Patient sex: F
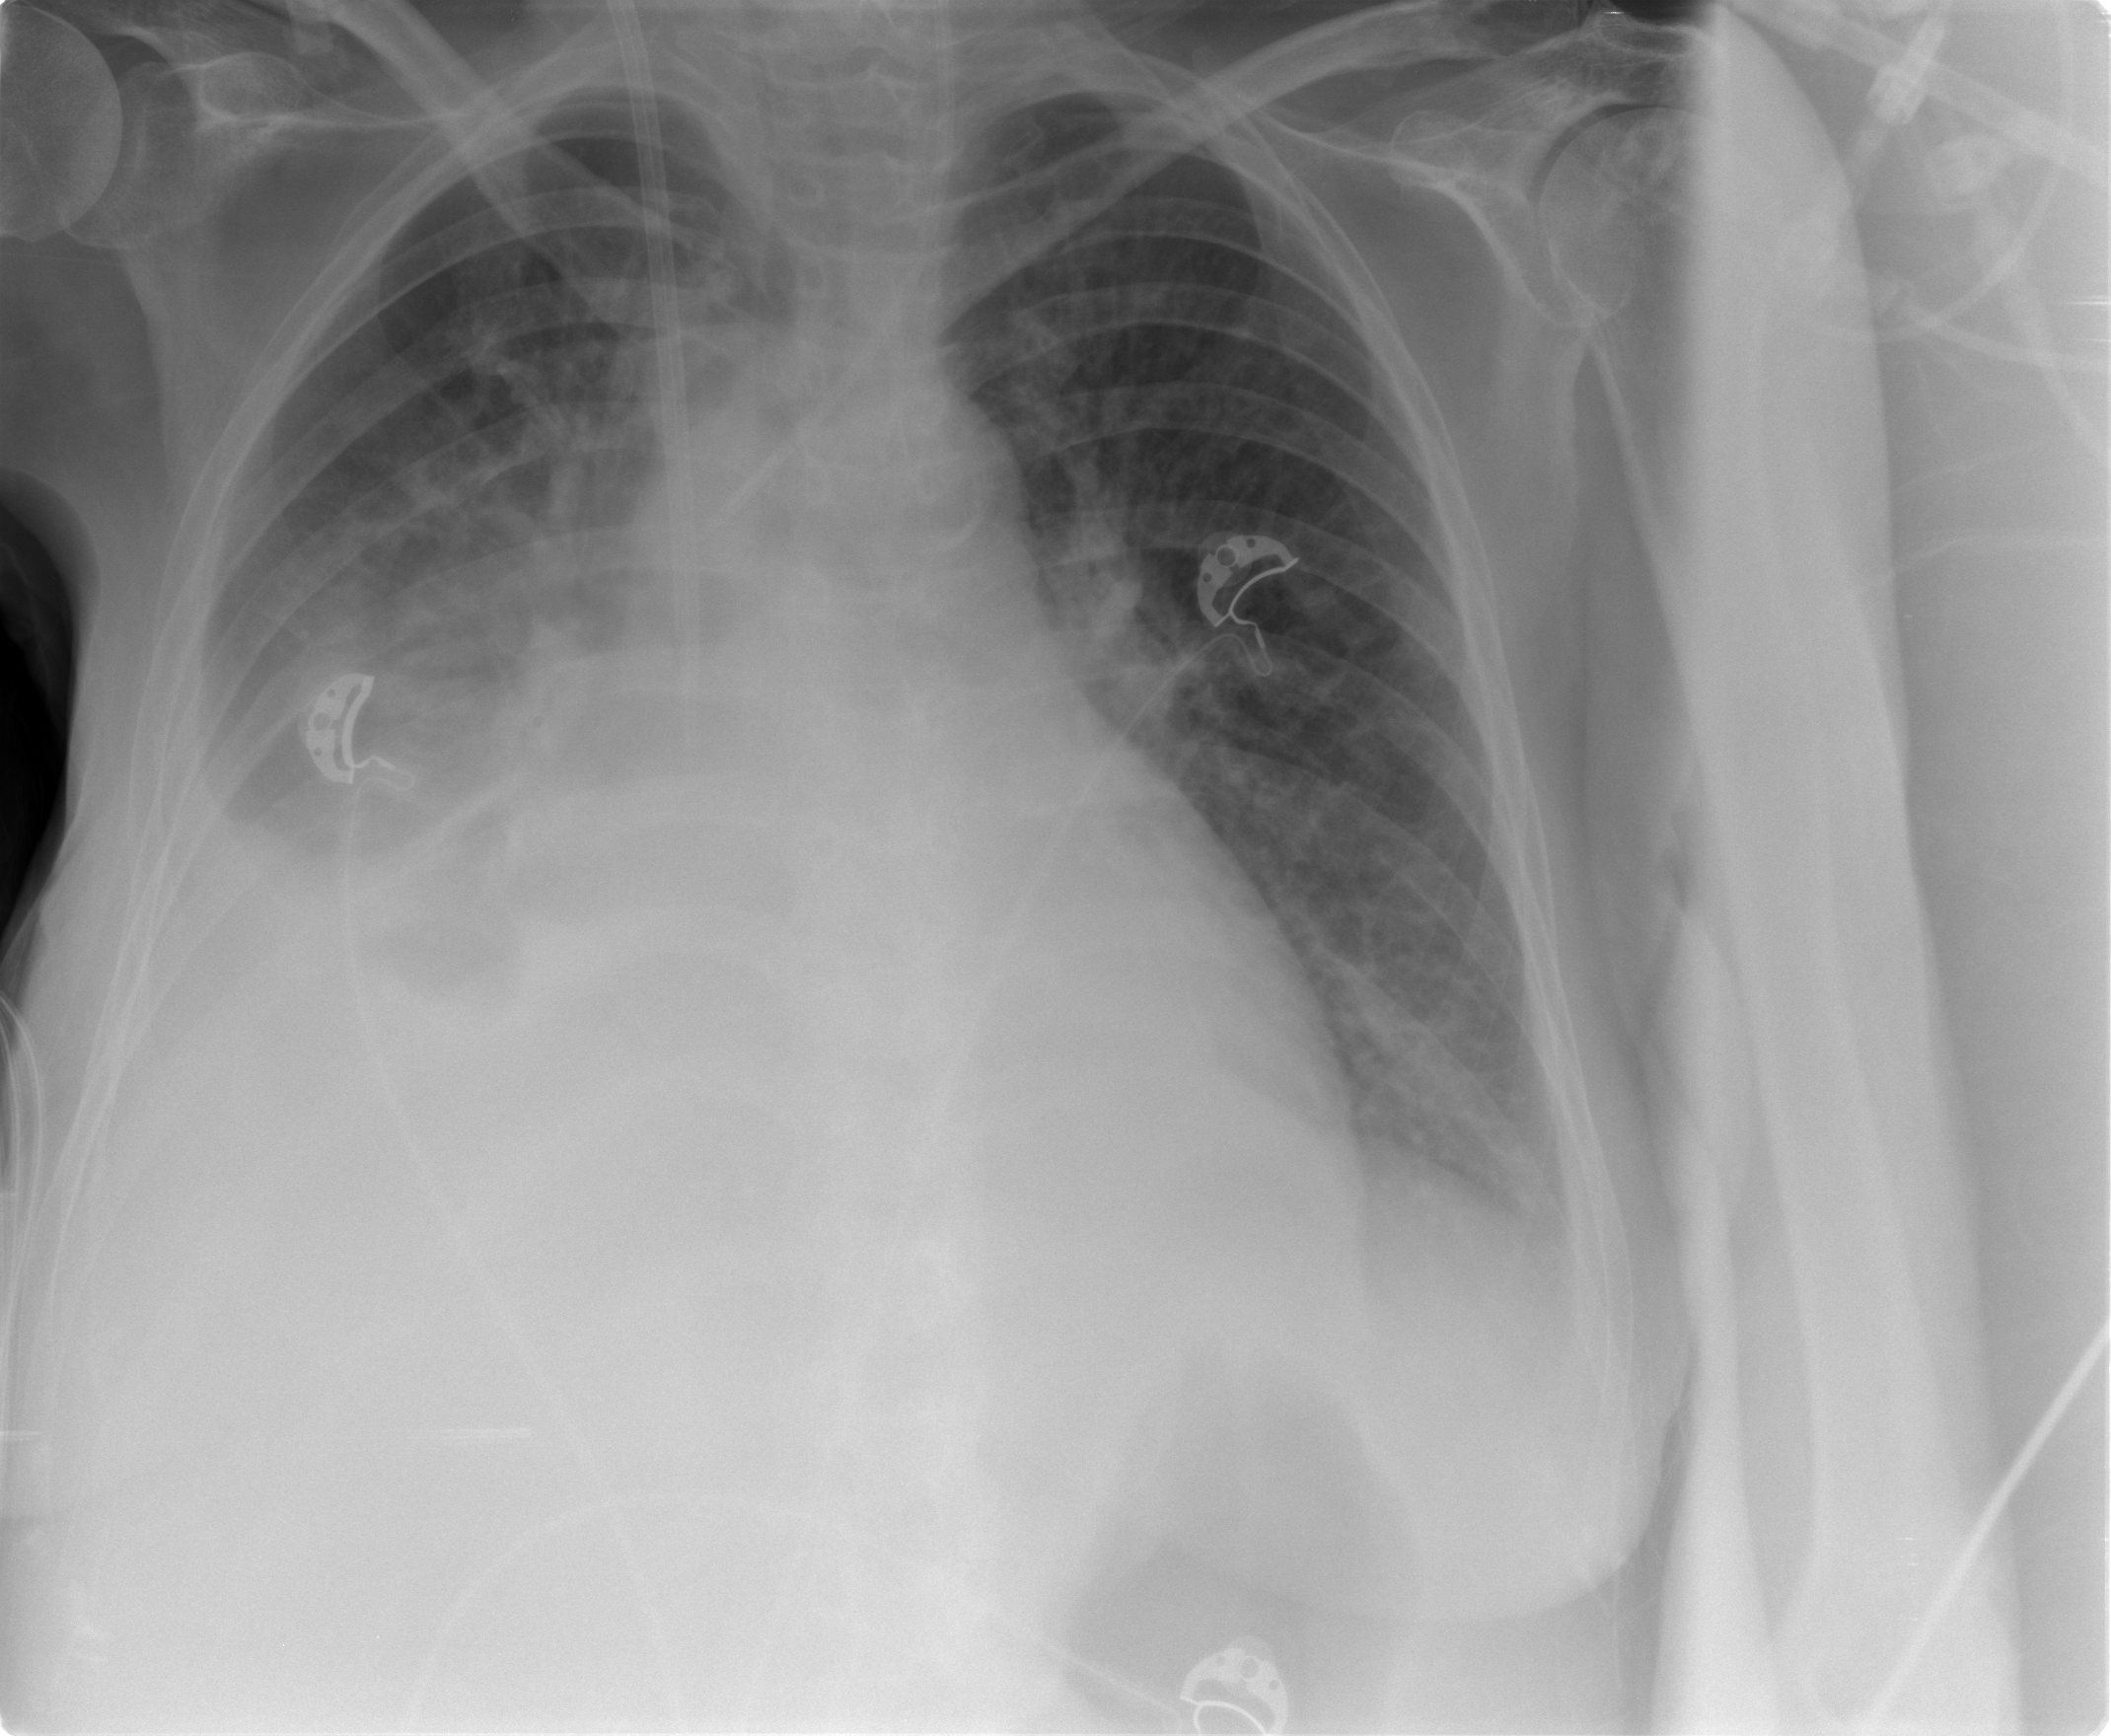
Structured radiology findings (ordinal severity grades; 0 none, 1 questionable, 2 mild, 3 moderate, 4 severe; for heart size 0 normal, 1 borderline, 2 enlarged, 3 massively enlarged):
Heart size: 2
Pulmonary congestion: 2
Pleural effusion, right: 2
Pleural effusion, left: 2
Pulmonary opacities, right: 2
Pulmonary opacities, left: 2
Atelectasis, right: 3
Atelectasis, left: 1